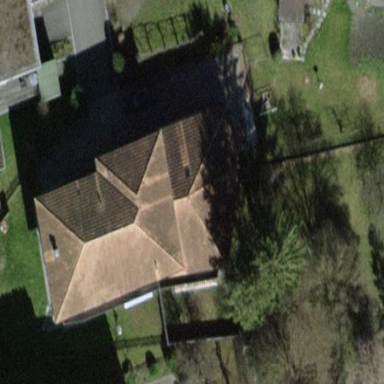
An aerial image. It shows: Semidetached house.